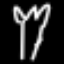
Label: fork